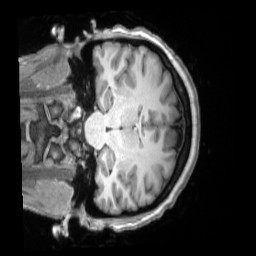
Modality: T1w
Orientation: coronal
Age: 19
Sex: female
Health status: ill
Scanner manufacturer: siemens
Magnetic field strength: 3 T
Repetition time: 2.2 s
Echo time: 0.00157 s